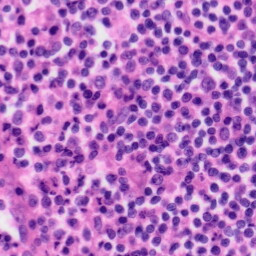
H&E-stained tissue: Tonsil